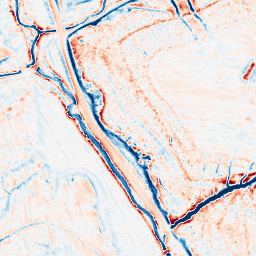
Category: edge_preserving
Decomposition family: anisotropic_diffusion
Decomposition parameters: iterations: 20
kappa: 30
gamma: 0.2
Upsampling method: bicubic
Upsampling parameters: scale: 8
Upsampling scale: 8